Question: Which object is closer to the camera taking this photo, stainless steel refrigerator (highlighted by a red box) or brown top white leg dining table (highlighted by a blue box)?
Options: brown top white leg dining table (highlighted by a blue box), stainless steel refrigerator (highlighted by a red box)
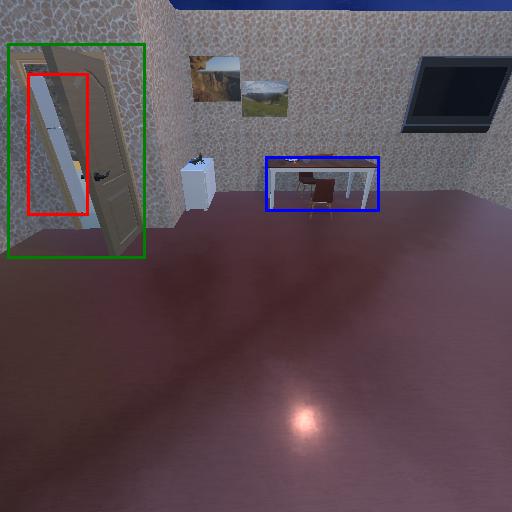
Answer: brown top white leg dining table (highlighted by a blue box)